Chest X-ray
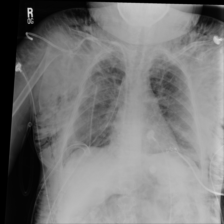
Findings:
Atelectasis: negative
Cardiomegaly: negative
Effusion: negative
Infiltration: negative
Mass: negative
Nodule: negative
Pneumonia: negative
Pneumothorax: negative
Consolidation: negative
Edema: negative
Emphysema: negative
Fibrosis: negative
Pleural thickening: negative
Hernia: negative